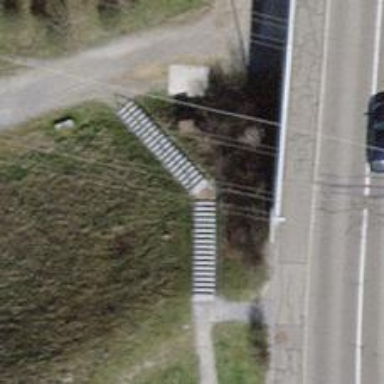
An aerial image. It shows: Set of concrete steps.